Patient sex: M
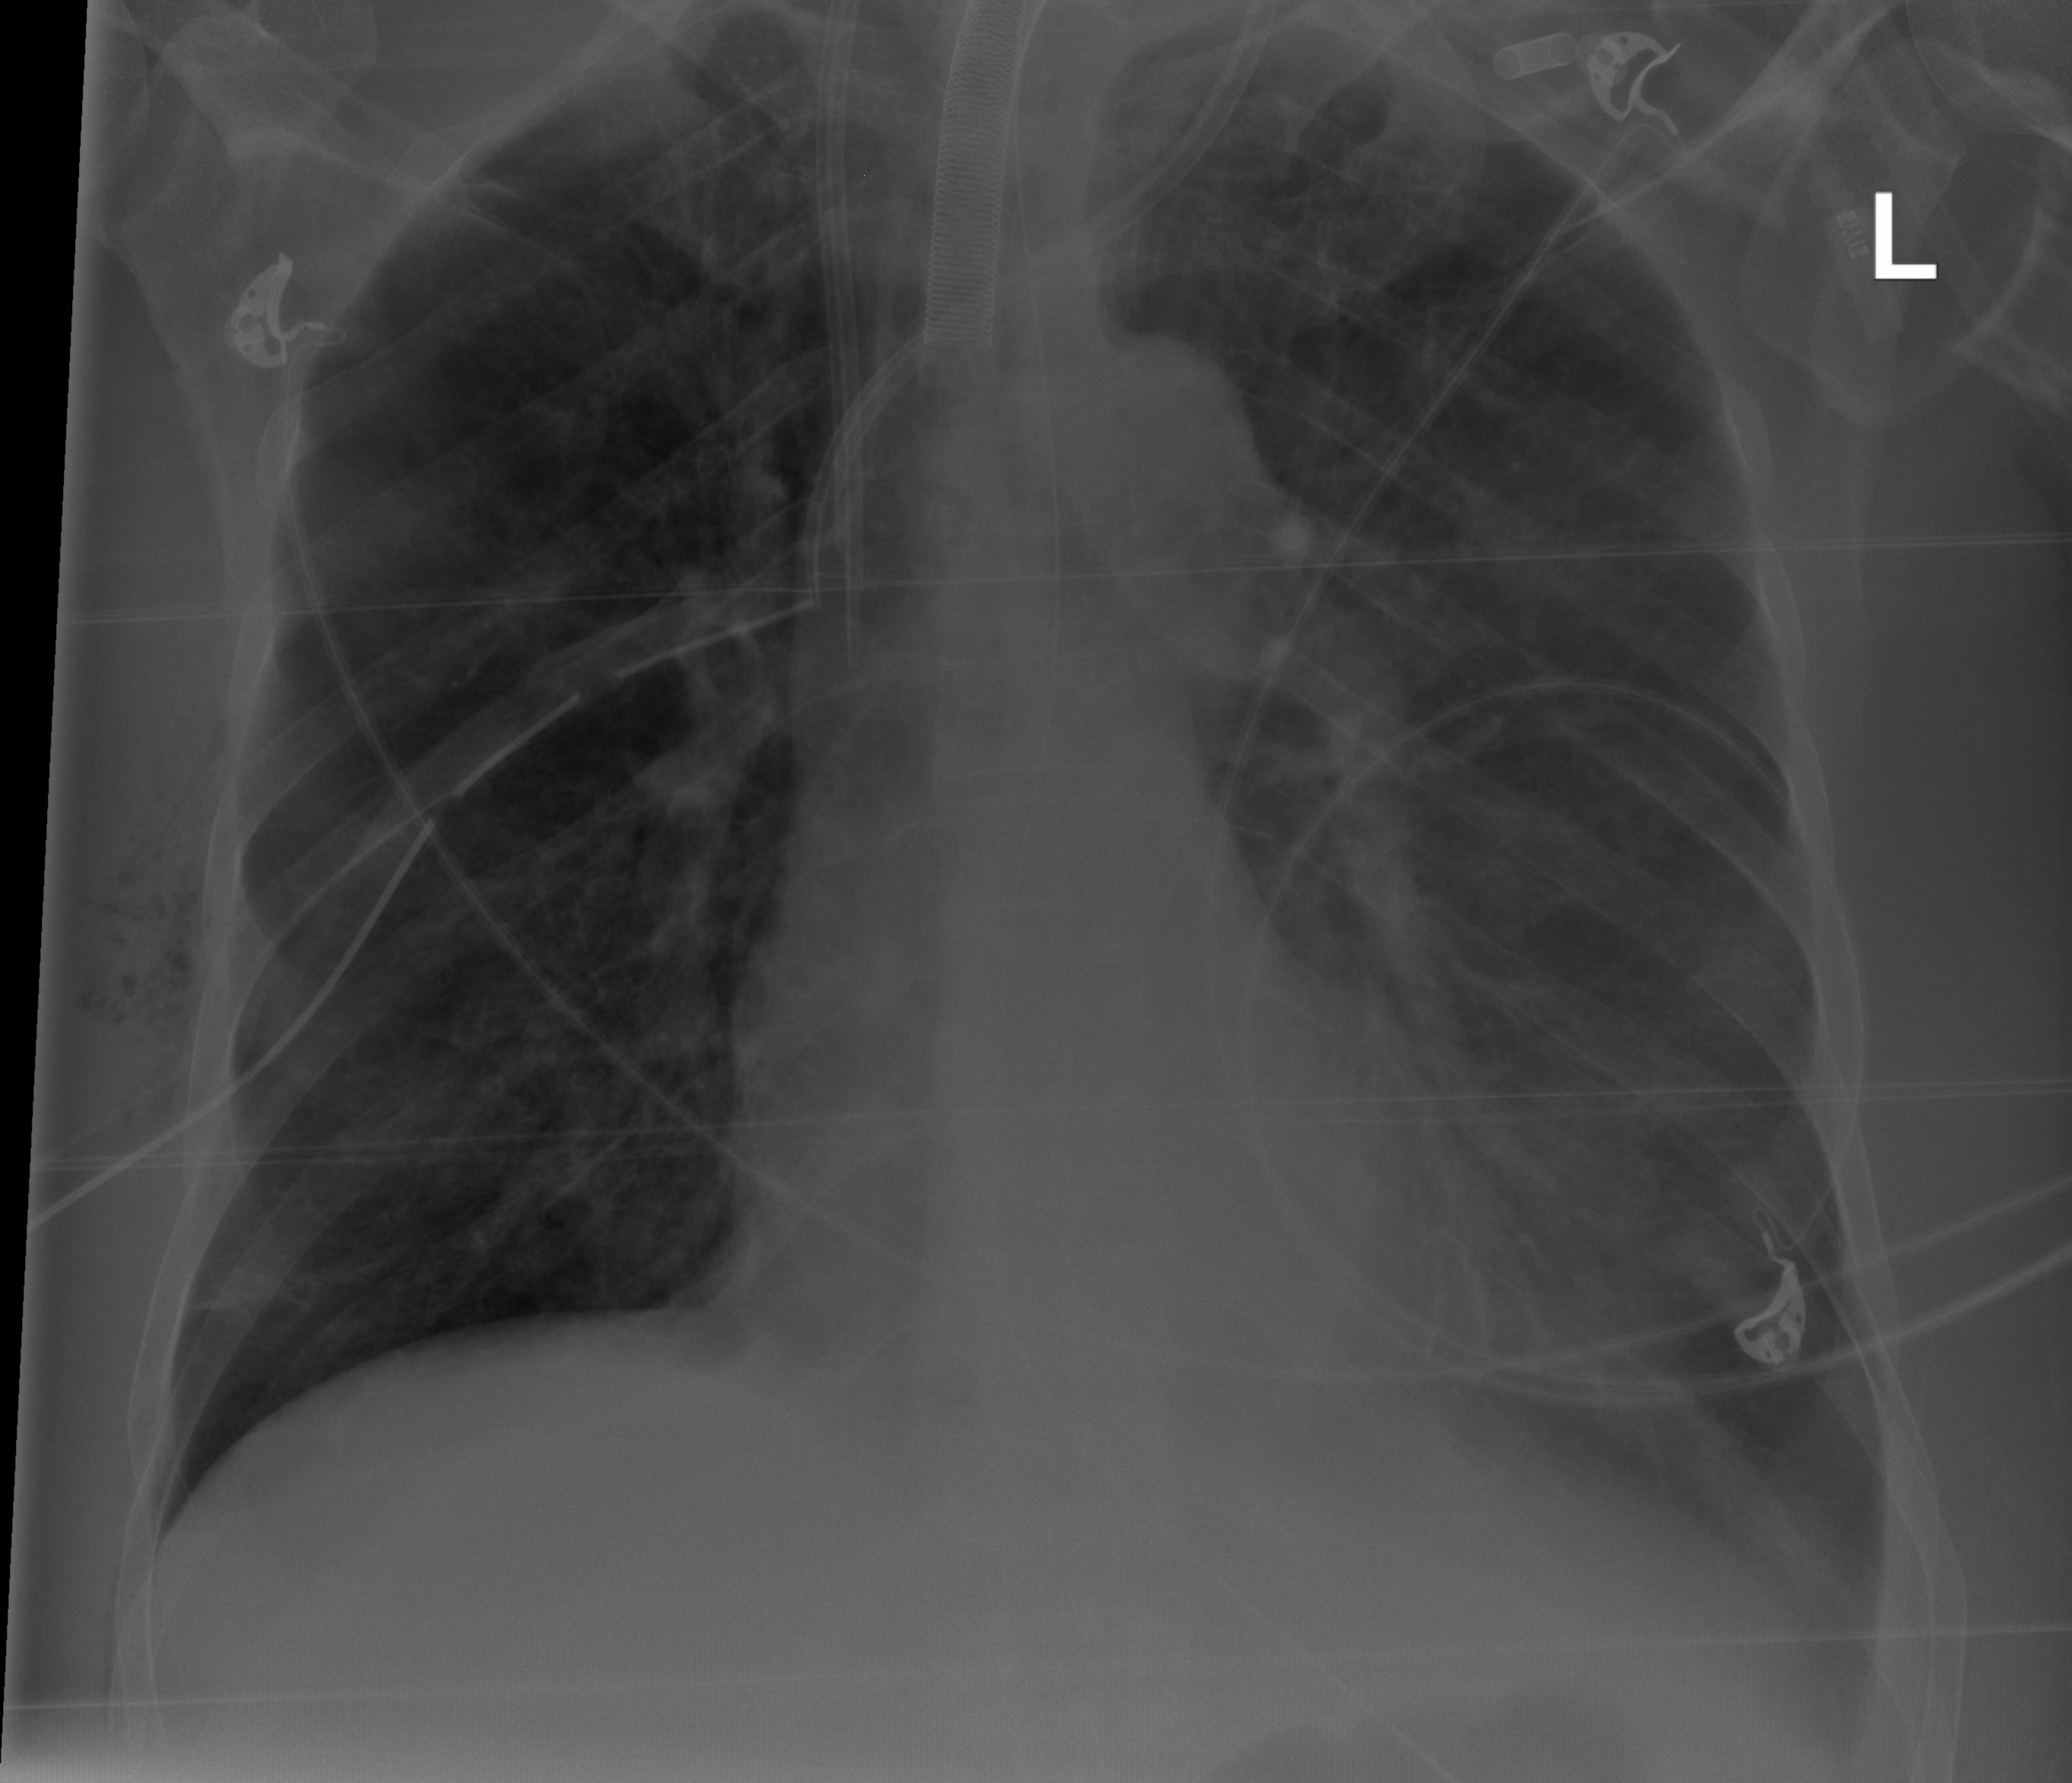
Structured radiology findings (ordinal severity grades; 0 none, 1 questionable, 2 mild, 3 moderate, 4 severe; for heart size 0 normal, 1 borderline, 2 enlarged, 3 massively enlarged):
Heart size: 0
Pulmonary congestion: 0
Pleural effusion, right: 0
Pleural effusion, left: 2
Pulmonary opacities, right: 0
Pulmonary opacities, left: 0
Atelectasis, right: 0
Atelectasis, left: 2